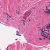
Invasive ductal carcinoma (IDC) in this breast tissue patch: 0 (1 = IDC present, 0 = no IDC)